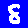
Digit: 8